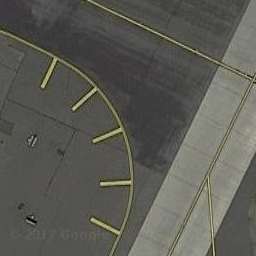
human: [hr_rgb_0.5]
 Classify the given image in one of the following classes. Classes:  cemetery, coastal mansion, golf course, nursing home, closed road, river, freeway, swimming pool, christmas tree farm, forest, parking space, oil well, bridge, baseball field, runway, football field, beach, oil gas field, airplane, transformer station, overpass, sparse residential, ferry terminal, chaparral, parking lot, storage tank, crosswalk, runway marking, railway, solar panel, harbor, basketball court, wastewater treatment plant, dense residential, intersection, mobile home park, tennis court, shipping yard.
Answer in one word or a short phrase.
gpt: runway marking